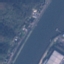
Land use / land cover: River